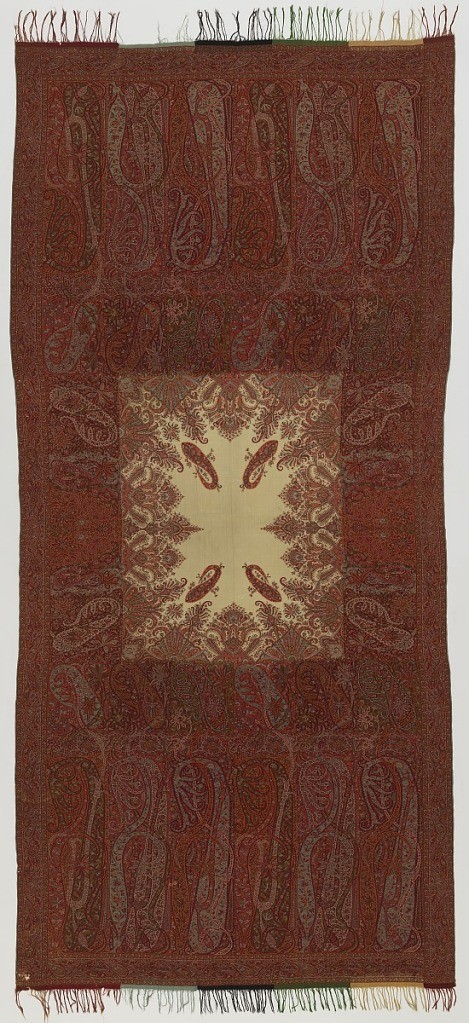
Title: Shawl
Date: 1840–1850
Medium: silk, cotton, wool Technique: 3/1 twill patterned by supplementary wefts (multicolor) bound on the front in 1/3 twill. Double interlocked tapestry weave. The floats of the supplementary wefts on the back were cut off after weaving in the finishing proess to reduce weight. The foundation weft is white wool in the center and brown cotton in both patterned ends. The warp was dyed orange for the areas which are densely patterned, but not for the white square in the middle. At both ends, sections of warp are dyed to intensify the colors of the tapestry woven bars and the fringe.
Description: Paisley shawl with deep borders in shades of red, orange, blue, and white. Shawl ends have a row of tall paisleys with an inner border of small paisley motifs. White center field has small paisleys, scrolling bands and floral clusters.